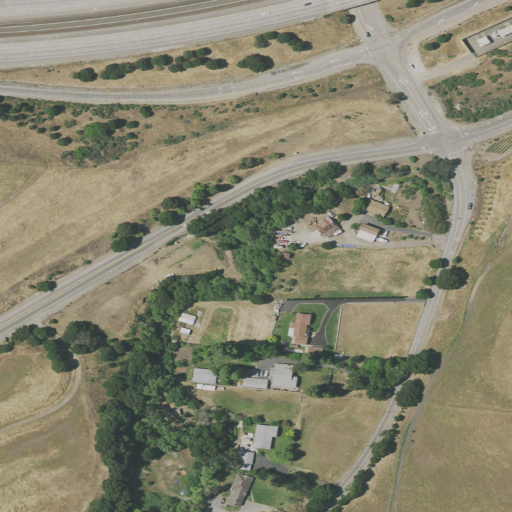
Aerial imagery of valley in California named Dublin Canyon containing open development, low intensity development, shrub, medium intensity development, high intensity development, grassland, and mixed forest